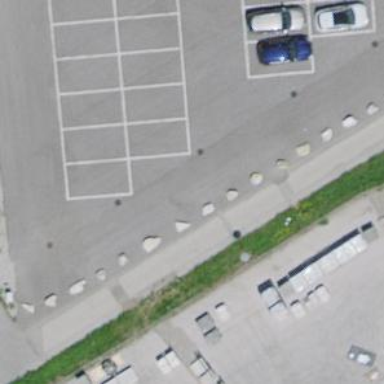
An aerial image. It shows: Block barrier.